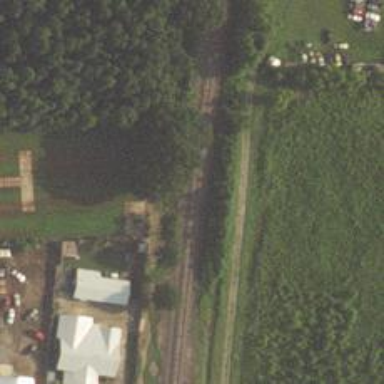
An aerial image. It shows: Railway track.